Field crop: maize
Growth stage: 2
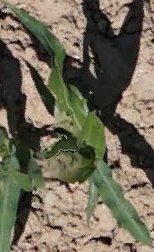
Species: maize